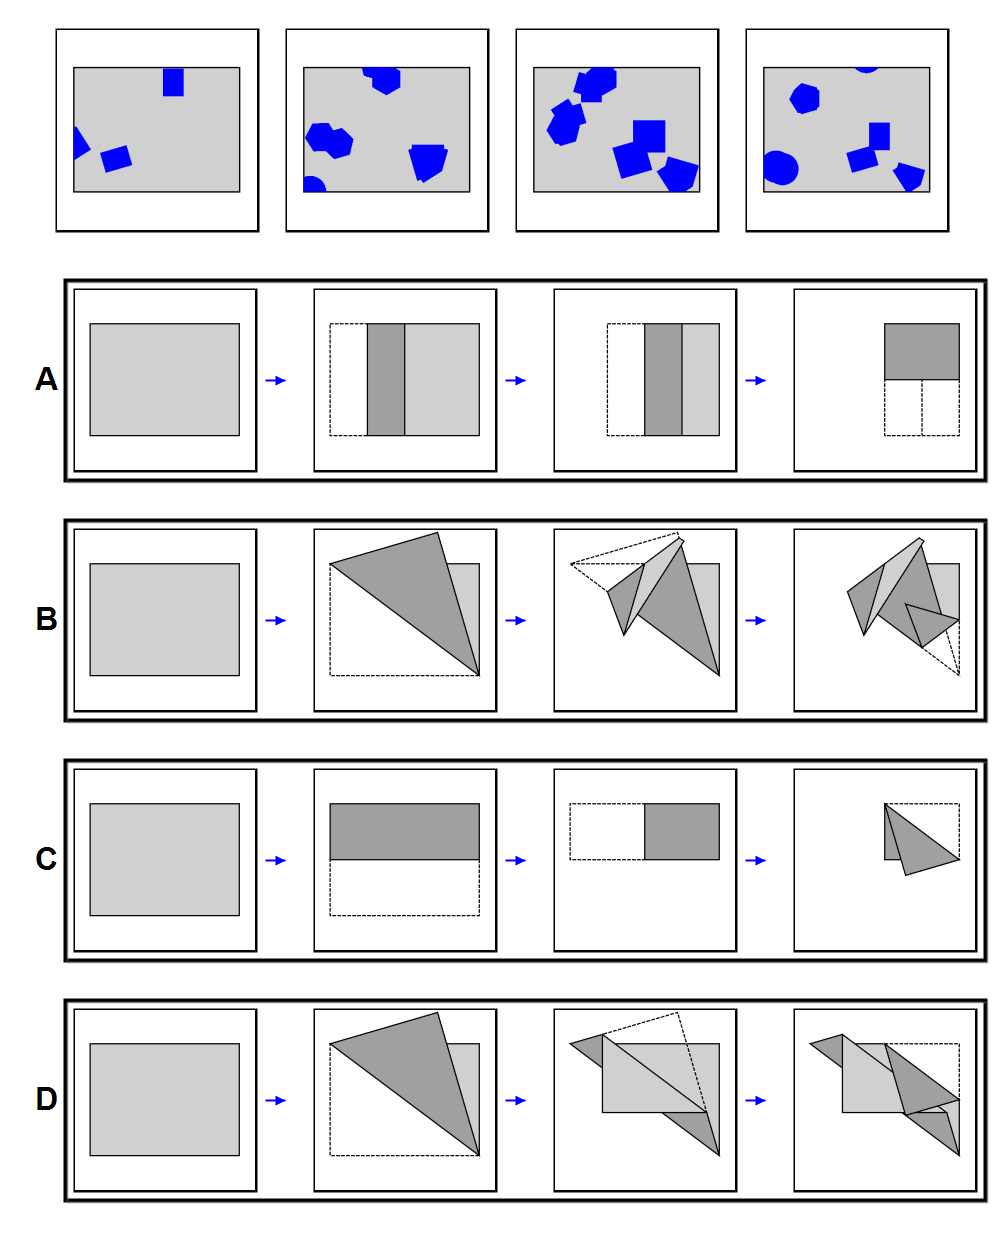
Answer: B